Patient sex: M
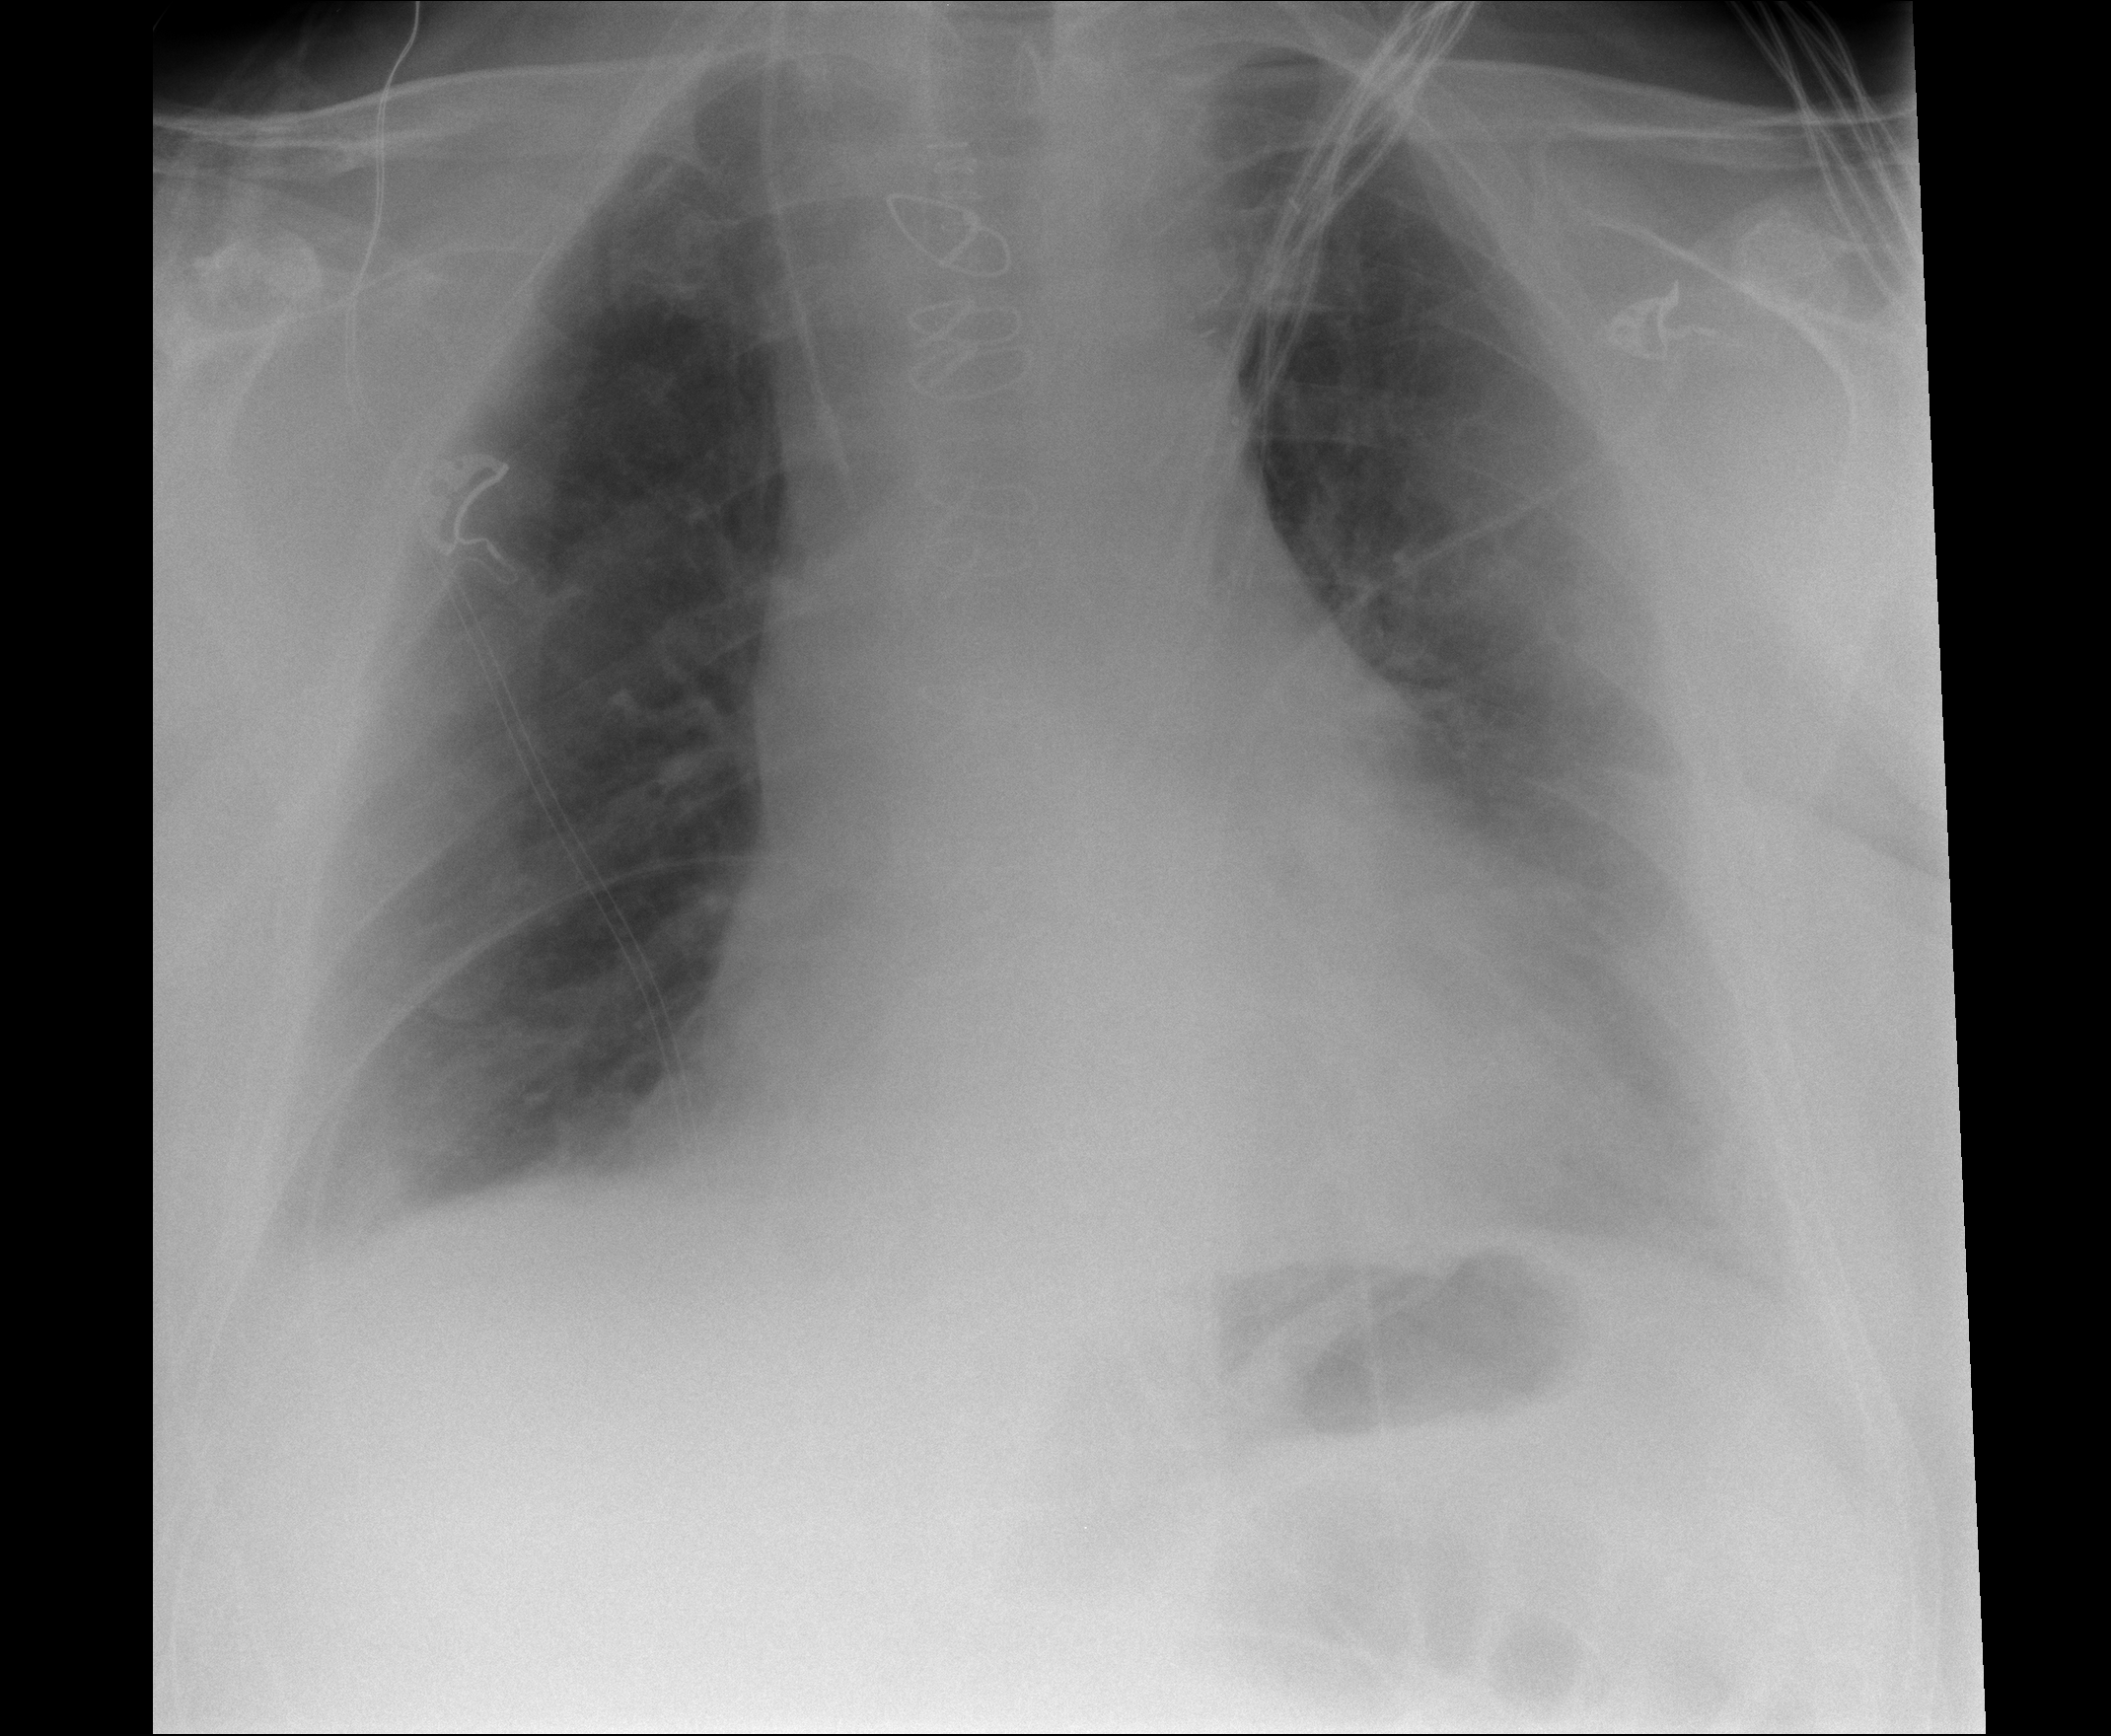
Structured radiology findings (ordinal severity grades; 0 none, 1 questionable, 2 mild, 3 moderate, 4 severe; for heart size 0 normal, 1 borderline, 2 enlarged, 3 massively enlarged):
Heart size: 2
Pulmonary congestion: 0
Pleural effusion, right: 1
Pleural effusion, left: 2
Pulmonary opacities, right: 0
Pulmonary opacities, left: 0
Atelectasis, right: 0
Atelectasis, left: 2